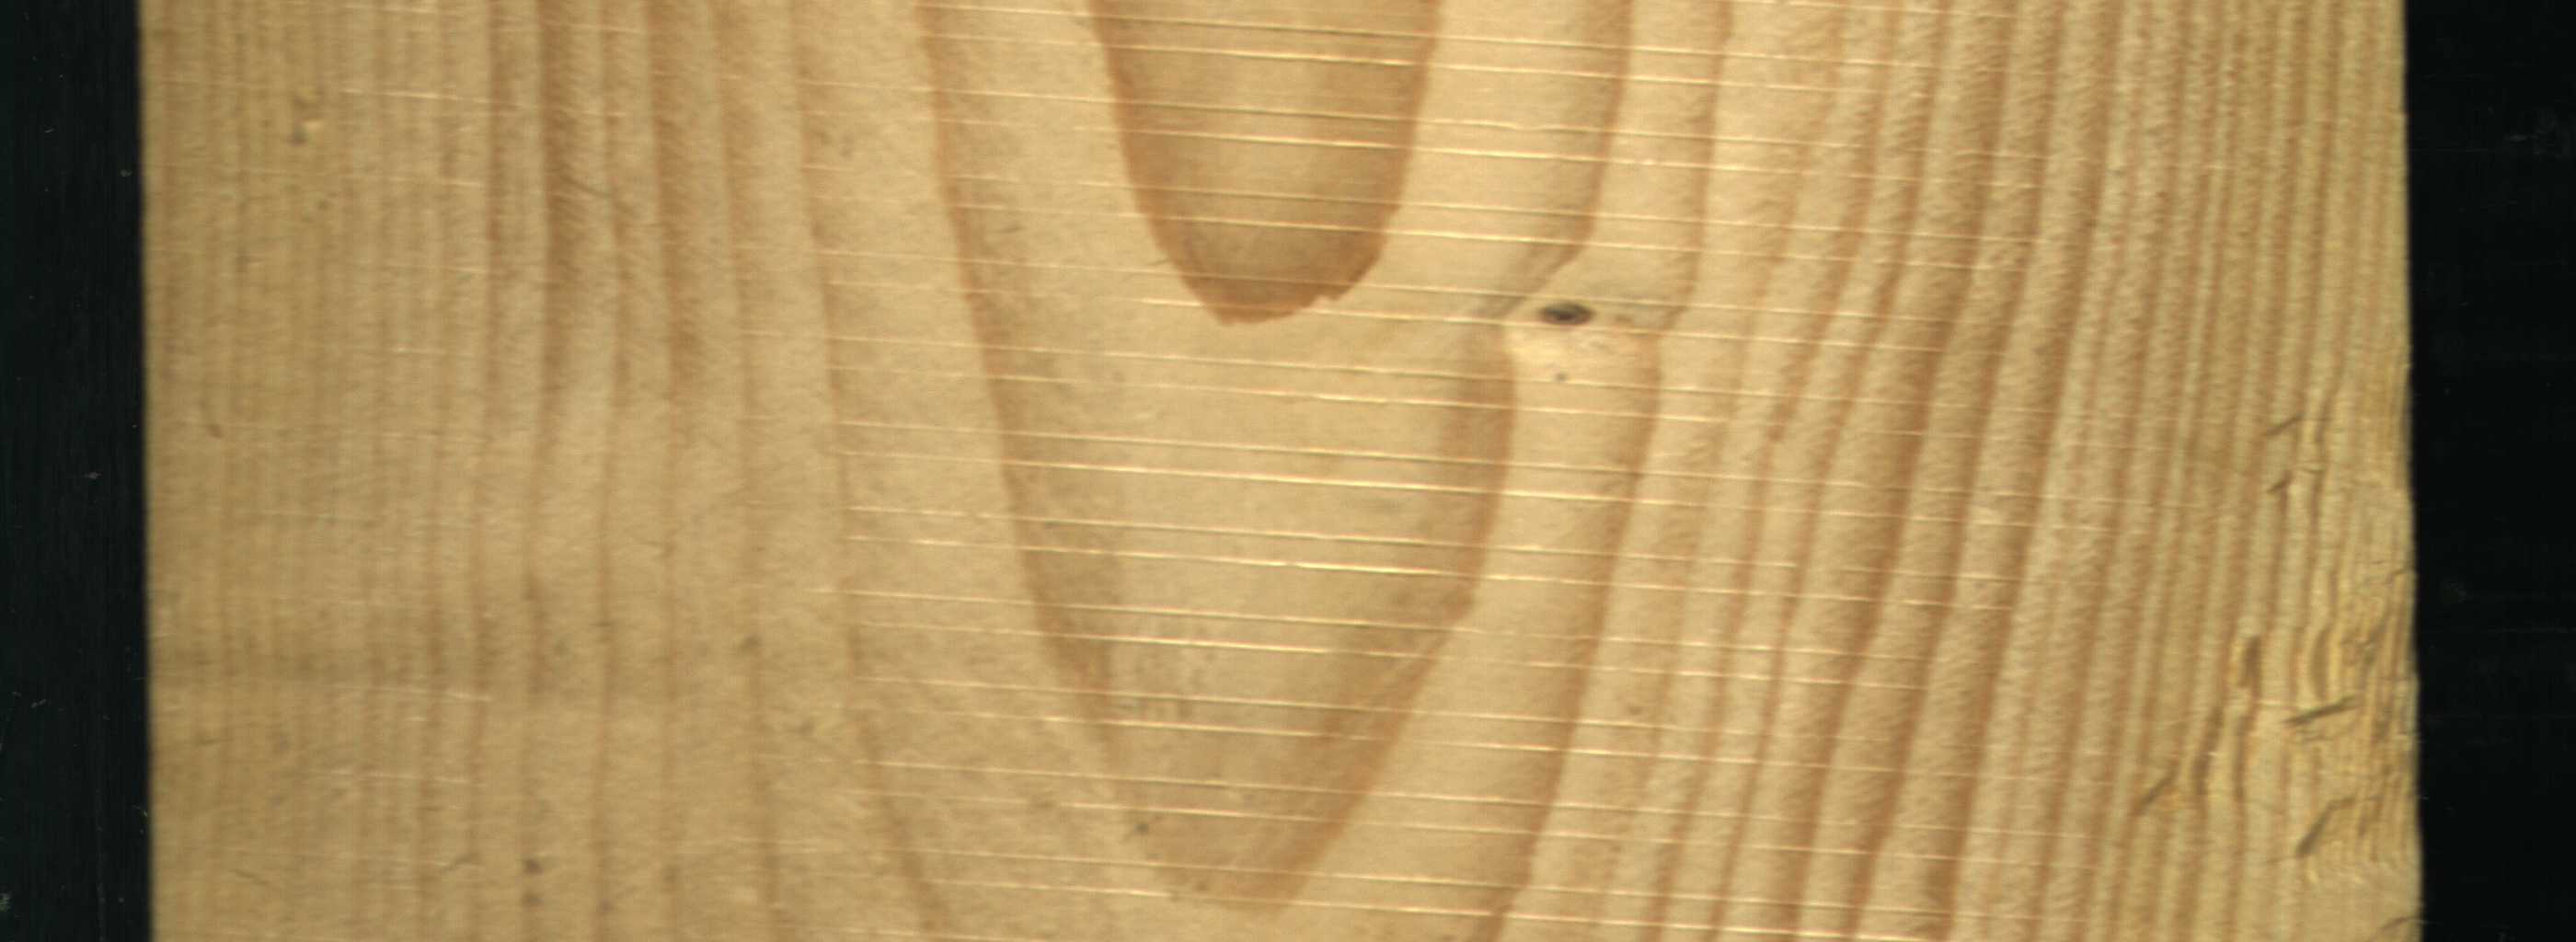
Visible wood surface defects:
Live_Knot